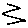
Label: zigzag